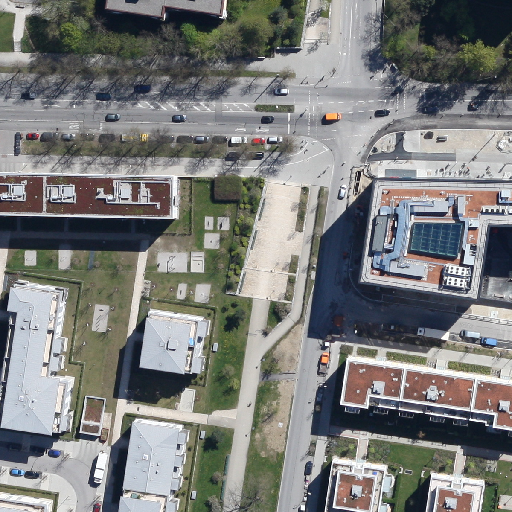
Referring expression: truck in the parking area